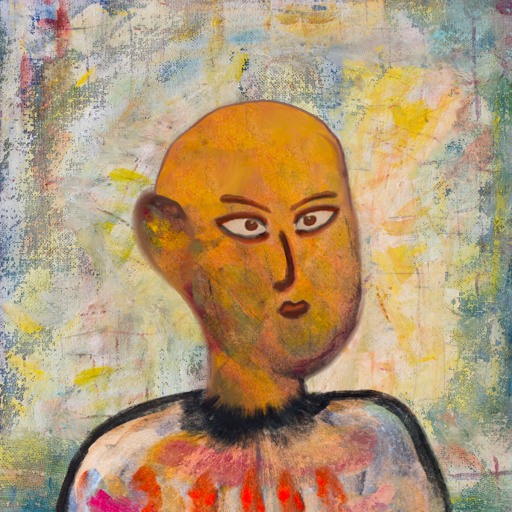
Background: Irani, Head And Neck Side: Gypsy_Mother, Face Side: Roy_Bahadur, Bust: Childish, Hair Side: Blank, Head Accessory: Blank, Second Necklace: Blank, Necklace: Blank, Baby: Blank